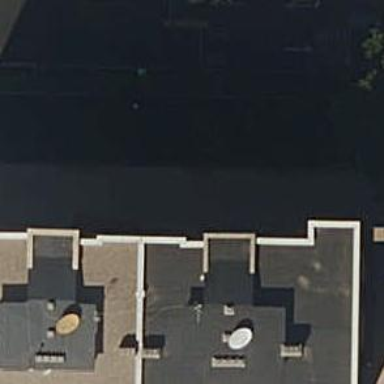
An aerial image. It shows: Image showing building with apartments.